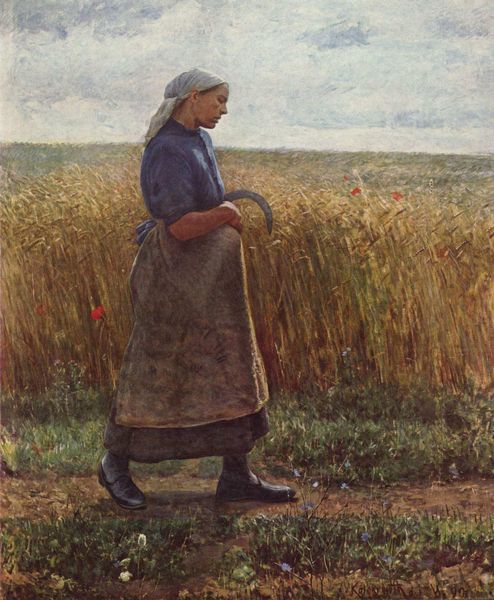
Titel: Sommer
Künstler: Leopold Karl Walter Graf von Kalckreuth
Standort: Bremen
Institution: Kunsthalle
Schlagwörter: blau, hand, himmel, kopf, mann, schatten, schurz, weiß, wolken, gelb, grün, landschaft, mädchen, ocker, blume, blumen, braun, frau, grau, kleid, licht, mund, nase, ohr, profil, schwarz, blüte, gras, rot, tuch, weg, wiese, wolke, malerei, rock, hemd, arm, arme, augen, blass, bluse, gesicht, mensch, öl, erde, feld, horizont, gehen, pfad, sonne, boden, land, auge, gold, realismus, kind, tal, traurig, arbeit, genre, bewölkt, schürze, magd, seitlich, sommer, schuhe, acker, arbeiten, bäuerin, ernte, feldweg, getreide, korn, laufen, weizen, ähre, fels, idylle, kopftuch, ernst, bauch, nachdenken, schwanger, geneigt, grass, bauer, kornfeld, gang, krank, mohn, mohnblumen, sichel, stiefel, schritt, schuh, kornblumen, ganzfigur, trübner, müde, gehend, feldrain, gerste, landwirtschaft, balu, ähren, kornblume, kräuter, klatschmohn, sense, schwach, sorge, bauersfrau, dreckig, mühe, landarbeiter, landarbeiterin, getreidefeld, prfil, weisen, millet, weizenfeld, rispe, sennerin, himmel wolken, arbeitskittel, mohnblüte, arbeiterin, fel, gehende, mohnblume, schnitterin, roggen, dinkel, kopftuck, ährenfeld, kalckreuth, groass, genre szene, n, 1900, fdsaf, klatsschmohn